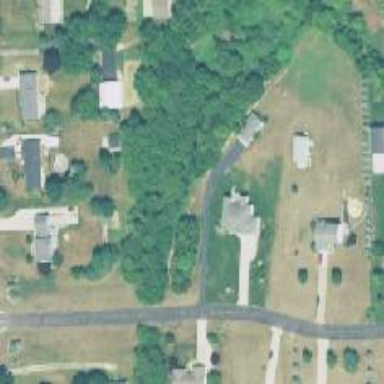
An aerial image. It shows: Driveway.